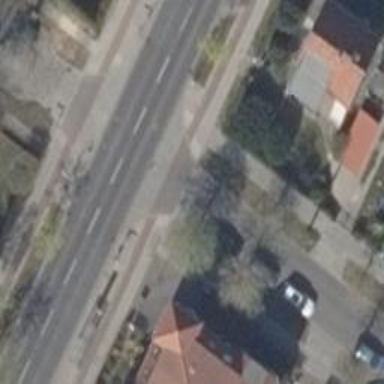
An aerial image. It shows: Road with "give way" sign.